Interaction volume radius: 5 \u00c5
Interaction volume height: 10 \u00c5
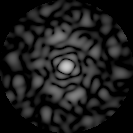
Disorder parameter: 0.8258